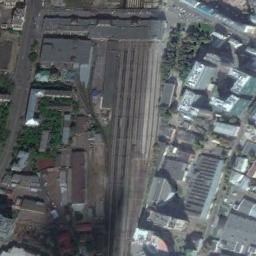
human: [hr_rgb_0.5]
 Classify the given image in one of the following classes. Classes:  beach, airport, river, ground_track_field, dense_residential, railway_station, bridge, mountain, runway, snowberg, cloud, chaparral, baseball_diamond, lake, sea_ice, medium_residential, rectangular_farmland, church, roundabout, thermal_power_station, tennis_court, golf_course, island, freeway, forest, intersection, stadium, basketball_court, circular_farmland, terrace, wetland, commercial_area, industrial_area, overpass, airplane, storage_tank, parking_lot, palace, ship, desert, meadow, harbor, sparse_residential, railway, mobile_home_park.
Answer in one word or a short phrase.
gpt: railway_station